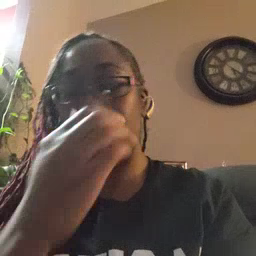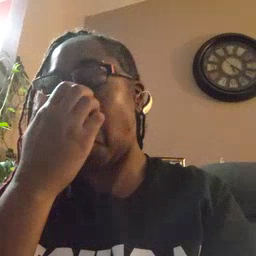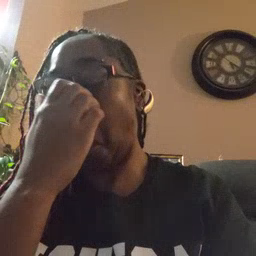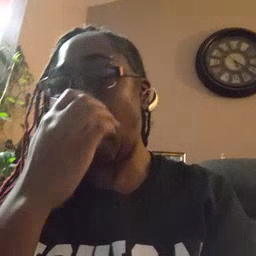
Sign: old